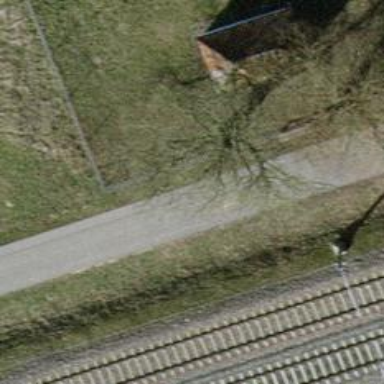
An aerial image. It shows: Asphalt cycleway.